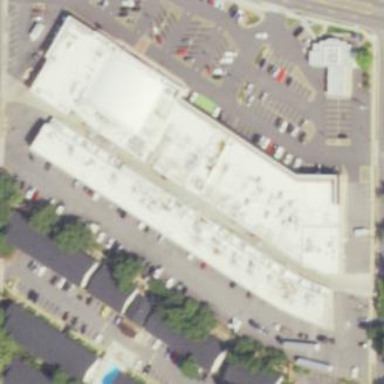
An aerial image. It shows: Retail area.